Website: bh-photo
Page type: orders-overview
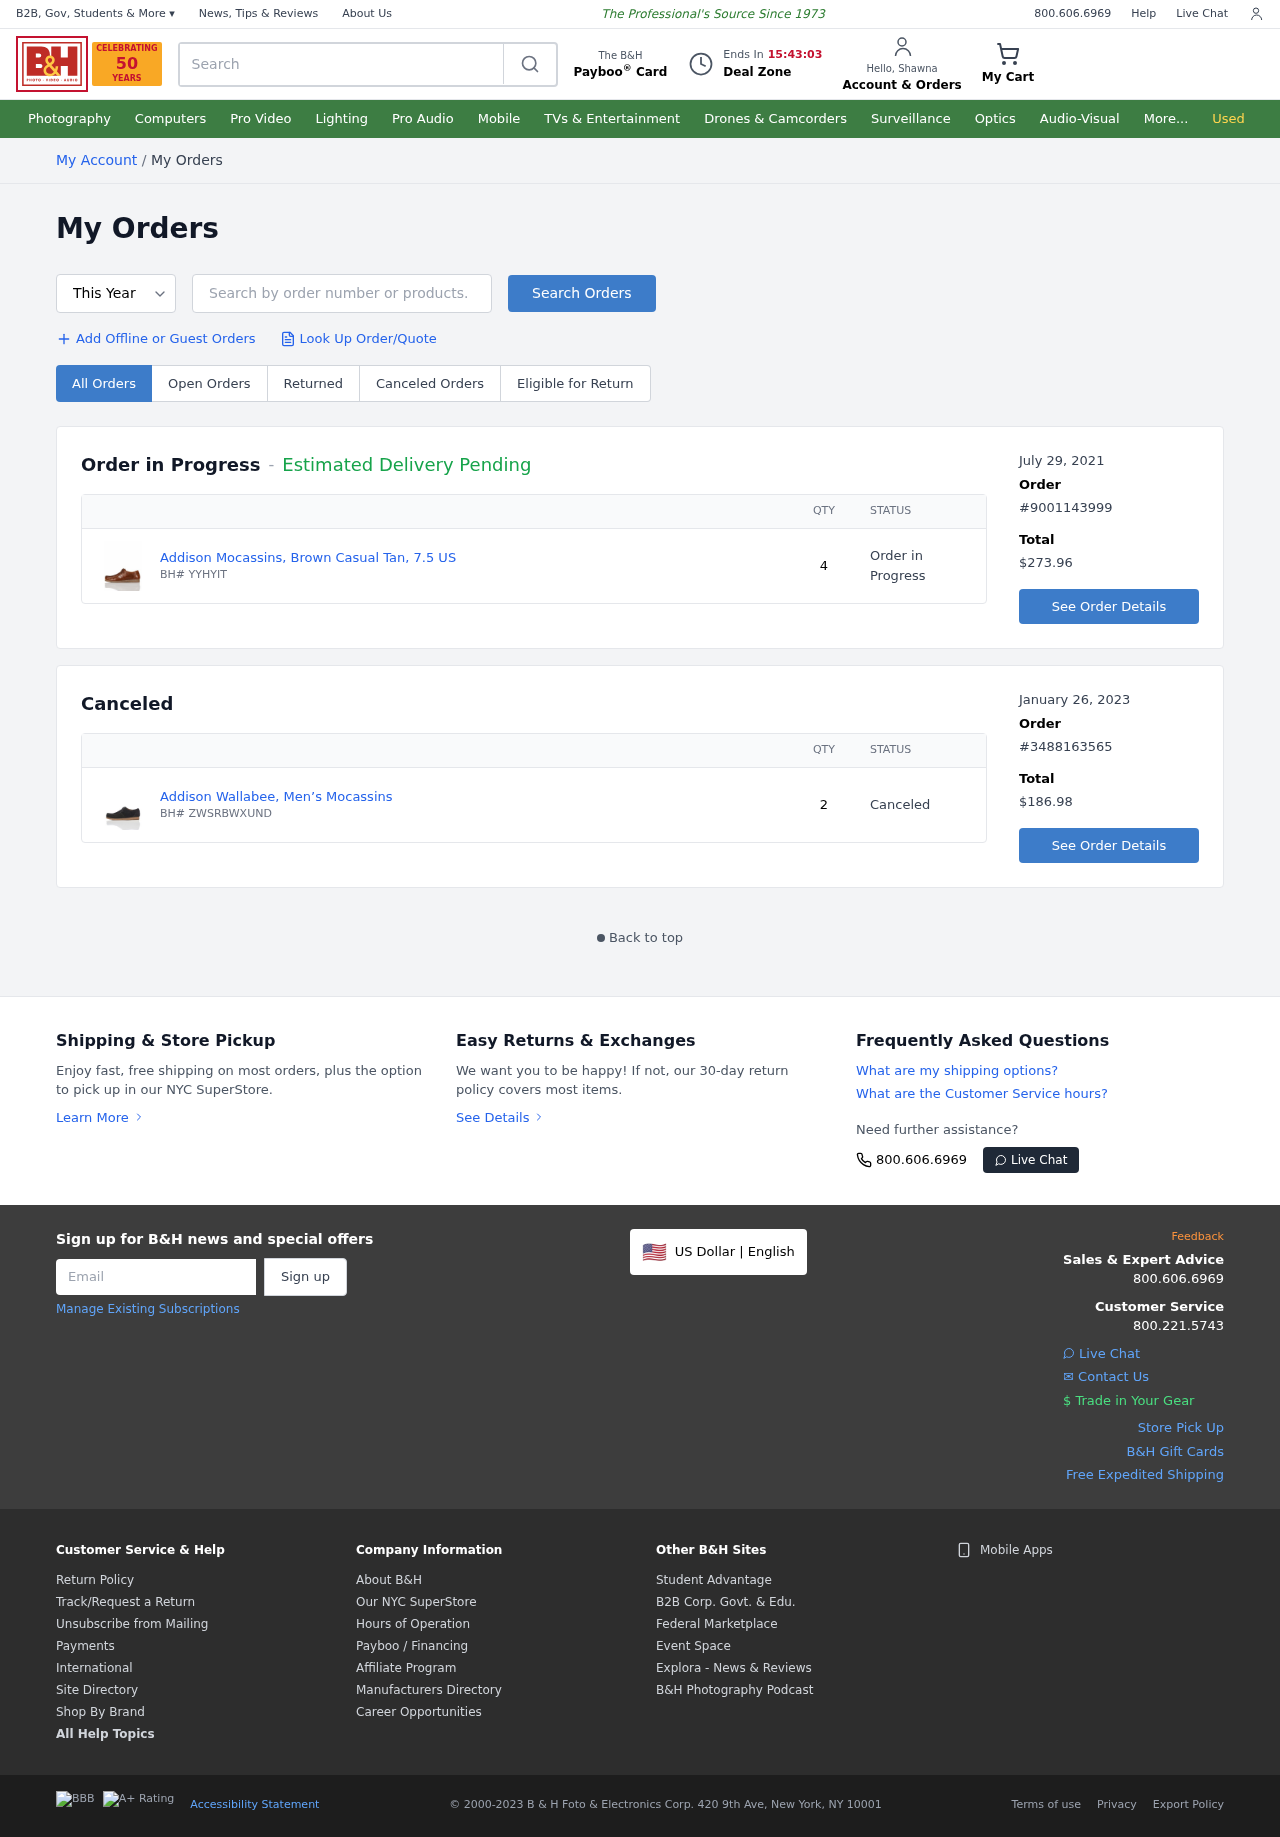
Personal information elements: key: PII_FIRSTNAME
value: Shawna
Product elements: key: PRODUCT1_NAME
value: Addison Mocassins, Brown Casual Tan, 7.5 US
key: PRODUCT1_QUANTITY
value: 4
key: PRODUCT2_NAME
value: Addison Wallabee, Men’s Mocassins
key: PRODUCT2_QUANTITY
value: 2
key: PRODUCT1_SKU
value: BH# YYHYIT
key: PRODUCT2_SKU
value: BH# ZWSRBWXUND
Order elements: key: ORDER_DATE
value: July 29, 2021
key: ORDER_ID
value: #9001143999
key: ORDER_TOTAL
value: $273.96
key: ORDER_DATE2
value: January 26, 2023
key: ORDER_ID2
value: #3488163565
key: ORDER_TOTAL2
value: $186.98
Search elements: key: HEADER_SEARCH
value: Search
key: SEARCH_ORDERS
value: Search by order number or products.